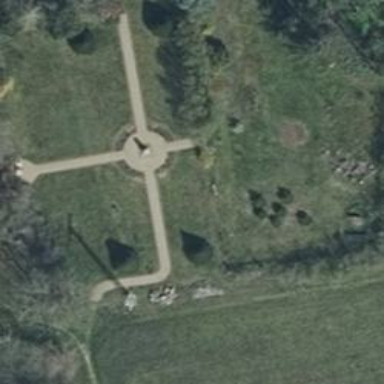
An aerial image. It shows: Historical memorial in the form of stele.